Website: home-depot
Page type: account-selection
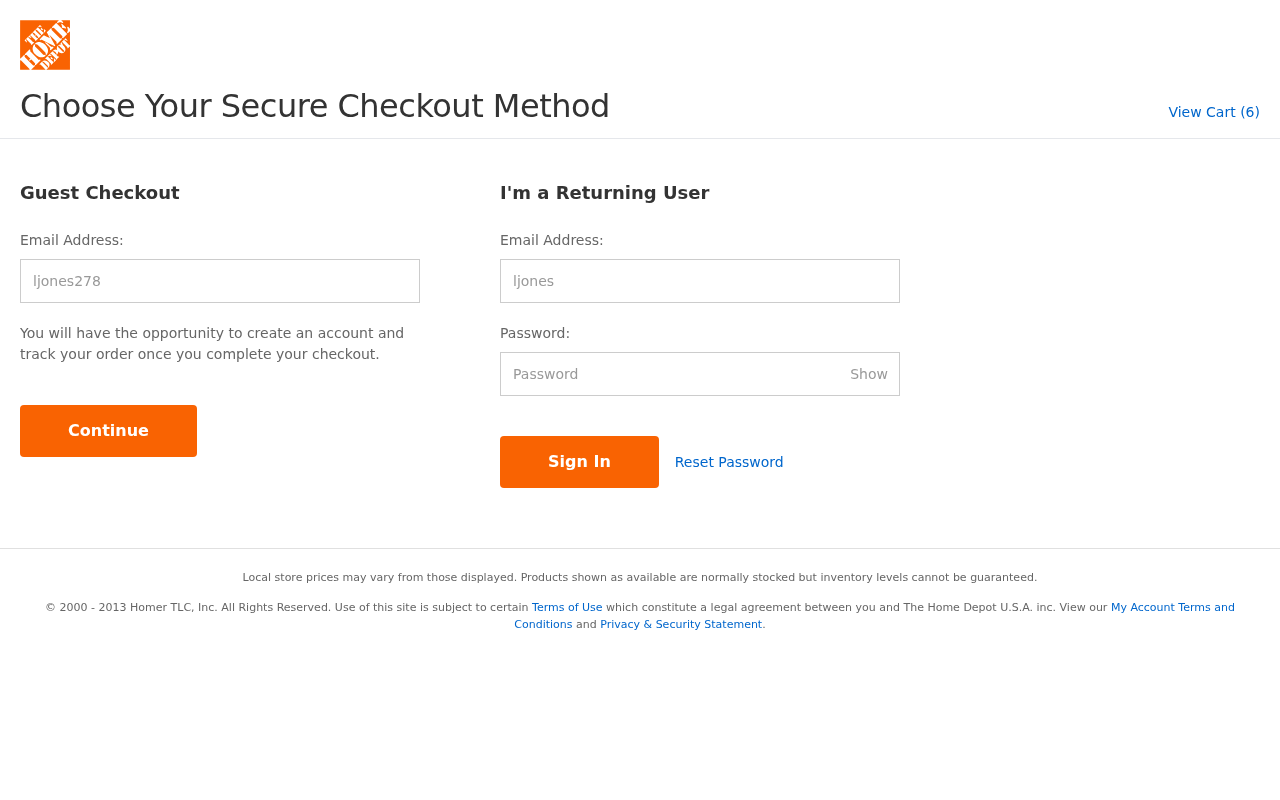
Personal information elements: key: PII_LOGIN_USERNAME
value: ljones278
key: PII_LOGIN_USERNAME2
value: ljones278
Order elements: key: ORDER_NUM_ITEMS
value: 6